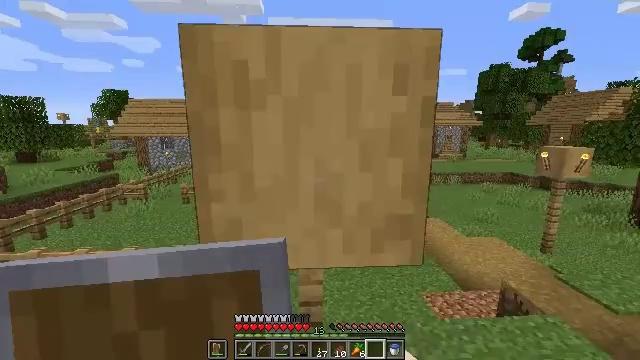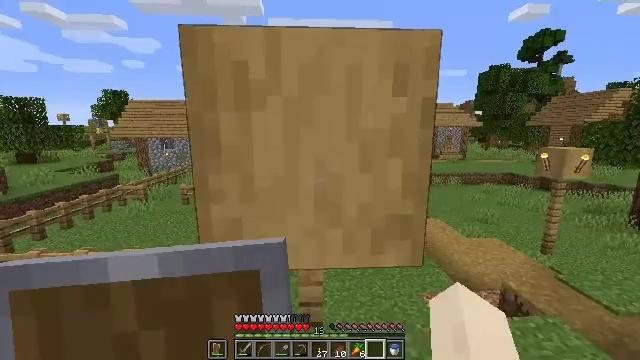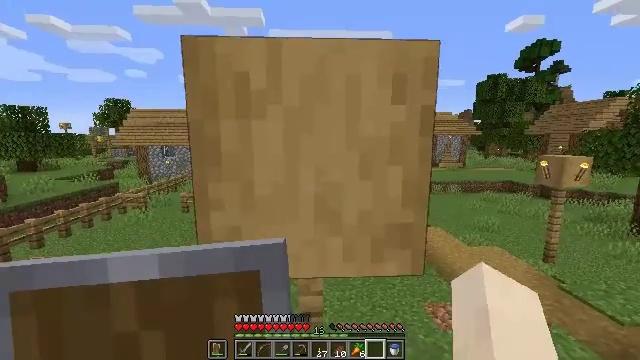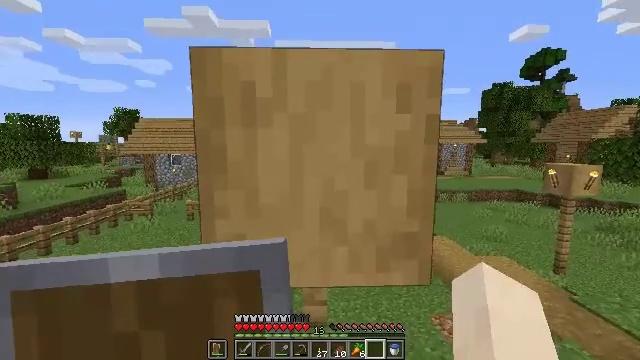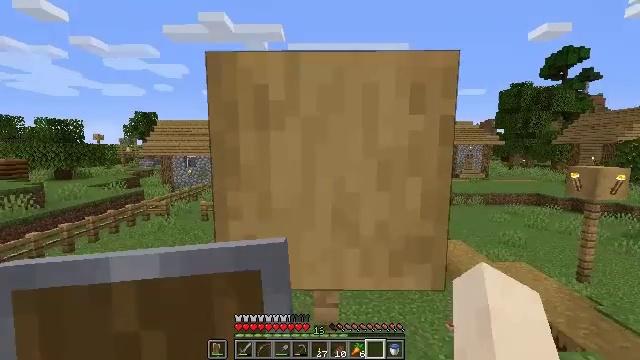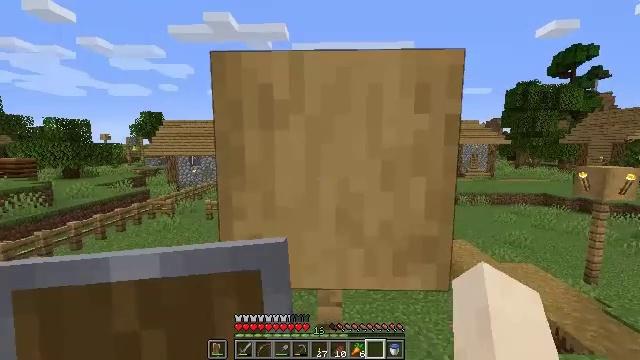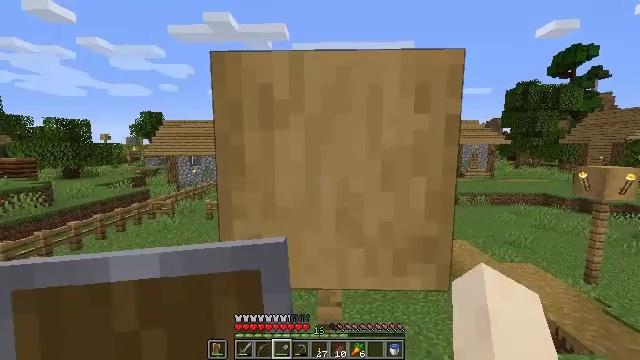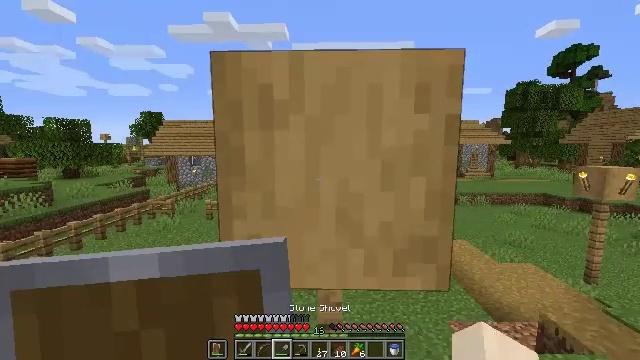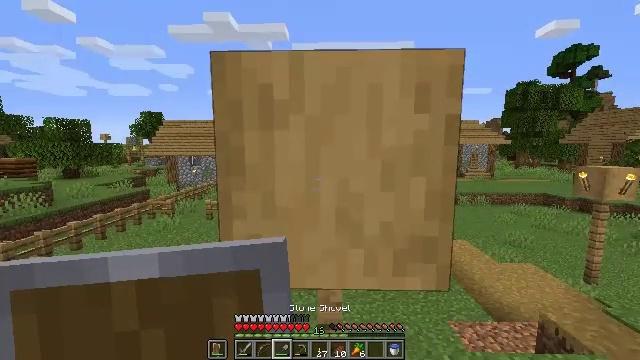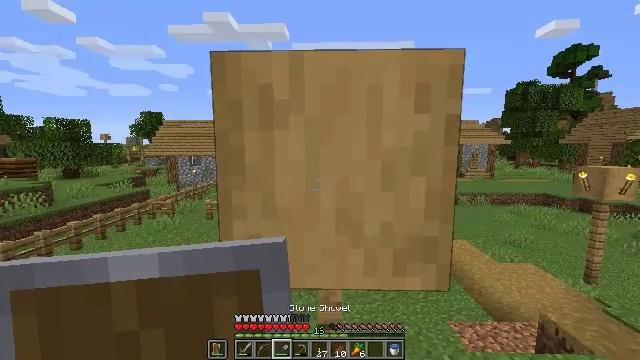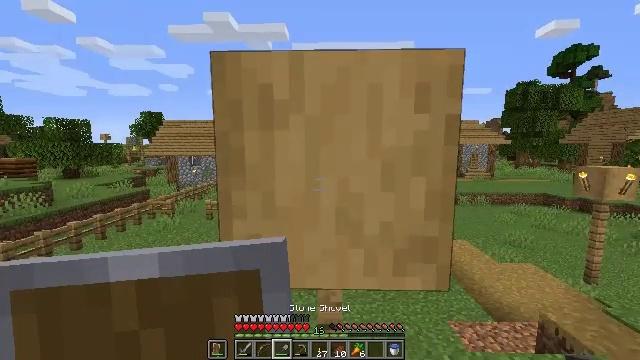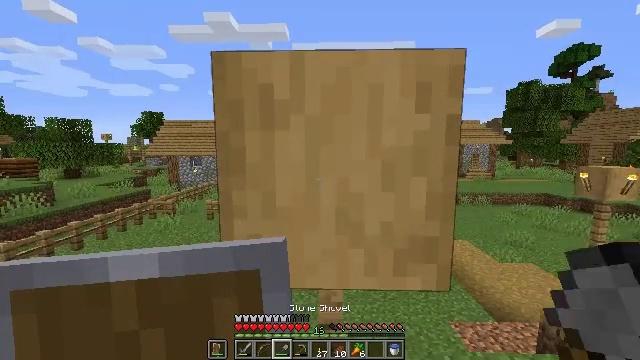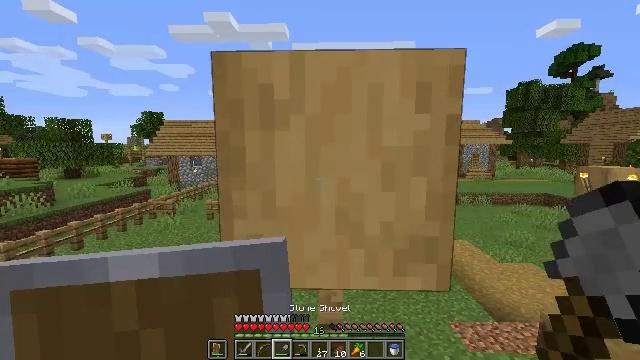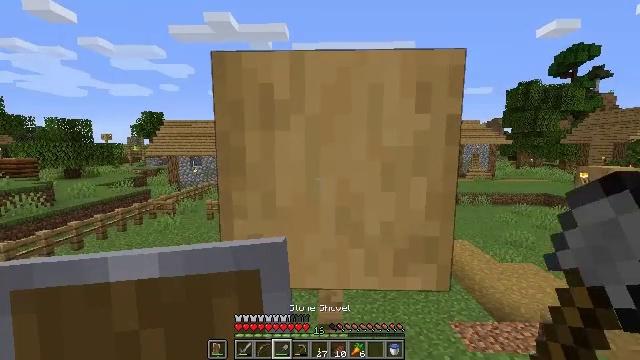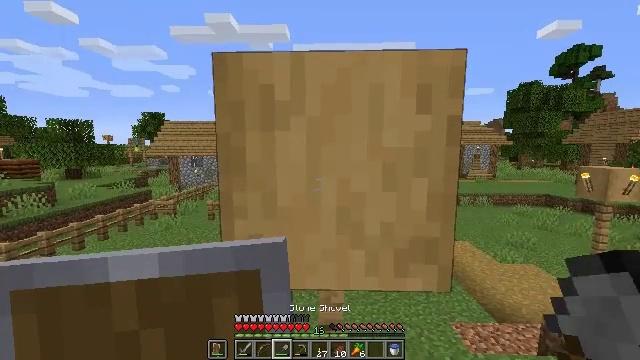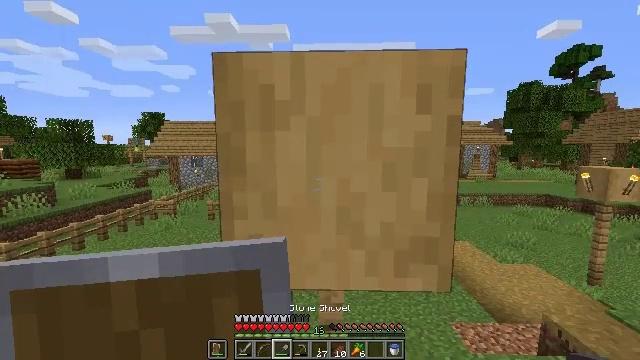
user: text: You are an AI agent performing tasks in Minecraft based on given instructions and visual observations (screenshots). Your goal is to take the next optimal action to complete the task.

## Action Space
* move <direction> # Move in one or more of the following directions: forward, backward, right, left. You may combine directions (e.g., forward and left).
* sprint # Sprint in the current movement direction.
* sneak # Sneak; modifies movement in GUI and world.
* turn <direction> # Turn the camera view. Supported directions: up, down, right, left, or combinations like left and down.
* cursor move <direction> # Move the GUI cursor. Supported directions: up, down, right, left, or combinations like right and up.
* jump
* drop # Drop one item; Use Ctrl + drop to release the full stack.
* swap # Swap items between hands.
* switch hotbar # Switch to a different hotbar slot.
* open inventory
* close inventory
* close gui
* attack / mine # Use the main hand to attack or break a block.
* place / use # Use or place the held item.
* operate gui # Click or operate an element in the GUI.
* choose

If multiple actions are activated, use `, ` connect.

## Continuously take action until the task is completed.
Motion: motion action
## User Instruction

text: Harvest stripped oak wood to use in construction.
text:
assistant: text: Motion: no_op
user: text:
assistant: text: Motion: turn up
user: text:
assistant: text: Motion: turn left and up
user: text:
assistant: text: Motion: turn left
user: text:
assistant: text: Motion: no_op
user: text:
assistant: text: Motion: switch to hotbar 3
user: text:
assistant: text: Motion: switch to hotbar 3
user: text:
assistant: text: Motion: switch to hotbar 3
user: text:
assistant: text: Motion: no_op
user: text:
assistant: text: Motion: no_op
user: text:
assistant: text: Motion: no_op
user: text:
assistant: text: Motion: no_op
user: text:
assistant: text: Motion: no_op
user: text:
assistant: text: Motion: no_op
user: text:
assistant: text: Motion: no_op
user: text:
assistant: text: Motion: no_op
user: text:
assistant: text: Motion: no_op
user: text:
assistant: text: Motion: no_op
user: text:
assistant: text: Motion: no_op
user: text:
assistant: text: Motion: no_op
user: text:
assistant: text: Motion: no_op
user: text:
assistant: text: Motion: no_op
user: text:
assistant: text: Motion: no_op
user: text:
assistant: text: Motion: no_op
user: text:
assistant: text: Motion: no_op
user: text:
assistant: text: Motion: no_op
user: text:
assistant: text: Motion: no_op
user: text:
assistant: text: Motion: no_op
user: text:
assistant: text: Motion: no_op
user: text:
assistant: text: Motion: no_op